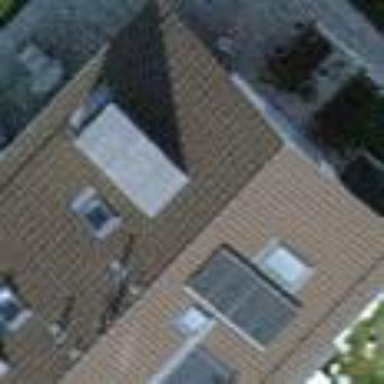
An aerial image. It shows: Gabled roofed house.